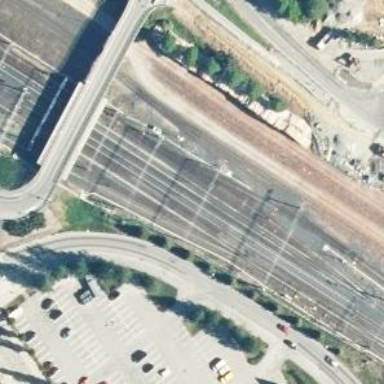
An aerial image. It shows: Railway track with continuous electrified contact line.